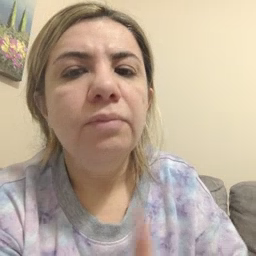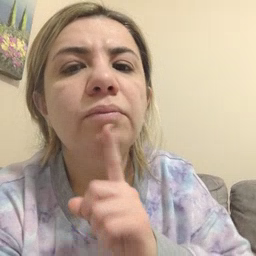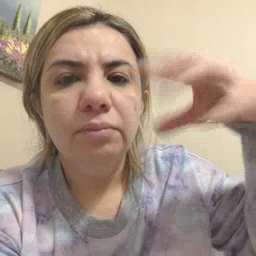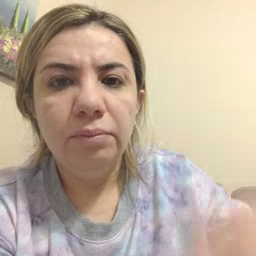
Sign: lamp